Interaction volume radius: 10 \u00c5
Interaction volume height: 25 \u00c5
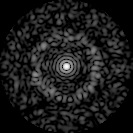
Disorder parameter: 0.8536